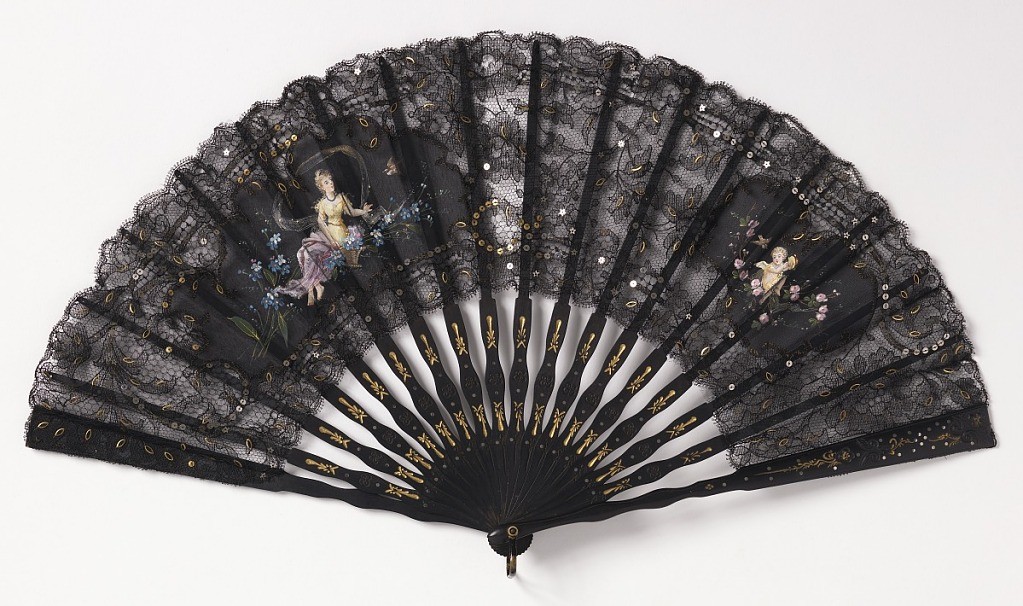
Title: Folding fan
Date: ca. 1880
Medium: Lace leaf with hand-painted silk medallions; gilded and carved ebony sticks piqué with steel discs
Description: Black lace fan with two appliquéd black silk cartouches, hand painted with scenes: one of a reclining woman with a basket of flowers, the other a putto with a tambourine. Embroidered with gold and silver spangles. Sticks are ebony with gilt decoration and piqué with steel discs.